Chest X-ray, AP view. Patient: 65 years old, sex M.
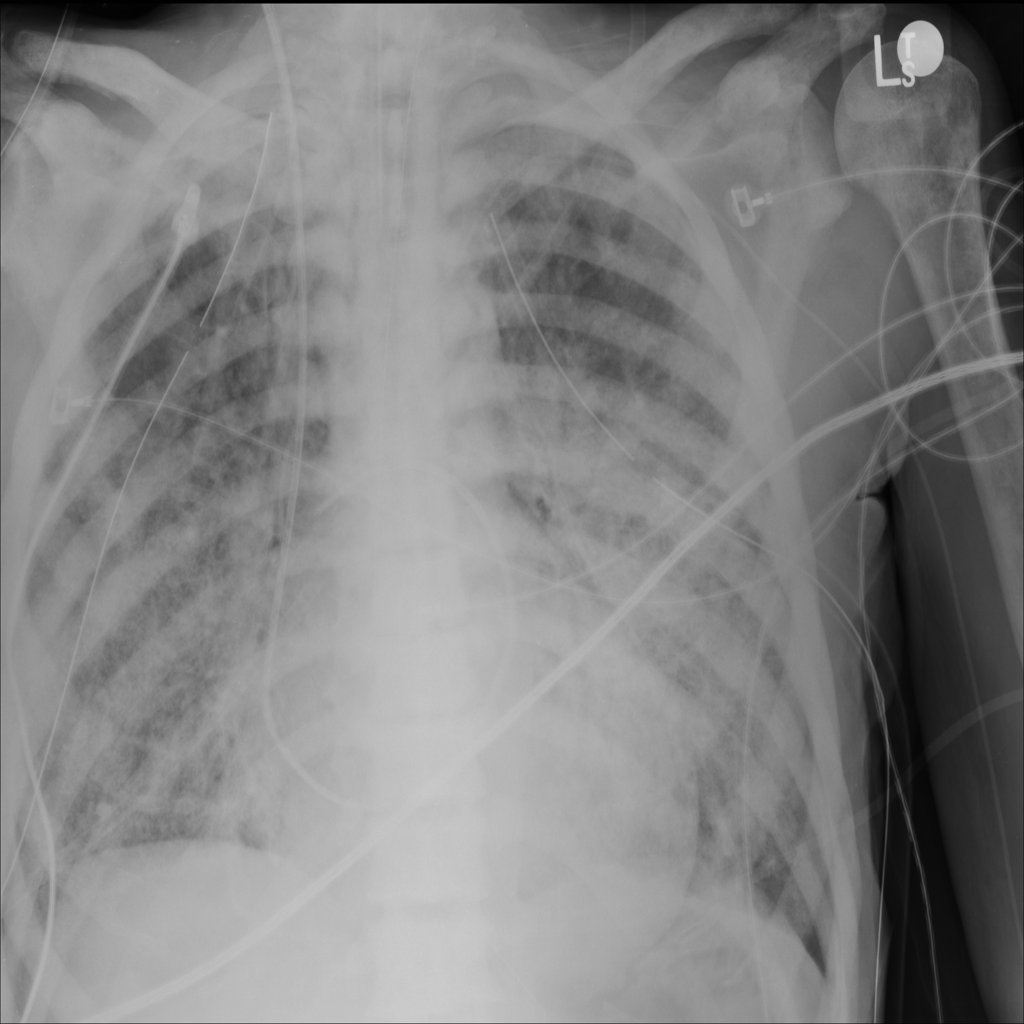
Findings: Pneumothorax